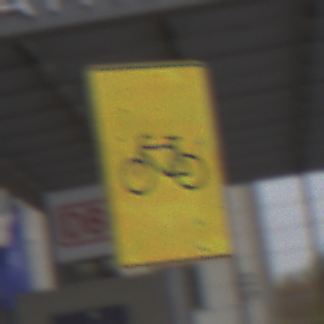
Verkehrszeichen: RadverkehrOhnePfeilsymbol
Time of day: MorningAfternoon
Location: Outdoor (Urban)
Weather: Overcast
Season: NotSpecified
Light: Natural